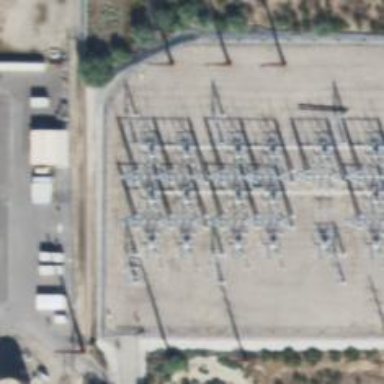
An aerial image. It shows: Switch for power supply.